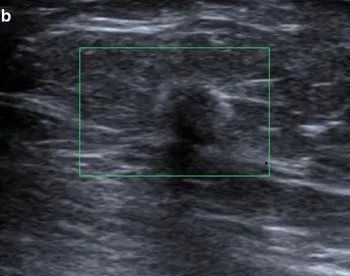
Sonographic findings. B; No vascular coding in color Doppler image.
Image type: radiology (ultrasound)